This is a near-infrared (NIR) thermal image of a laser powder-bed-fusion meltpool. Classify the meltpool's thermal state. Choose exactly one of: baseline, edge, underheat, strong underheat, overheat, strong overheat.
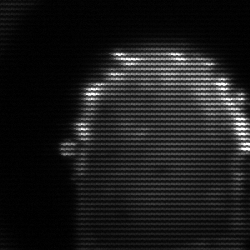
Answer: baseline